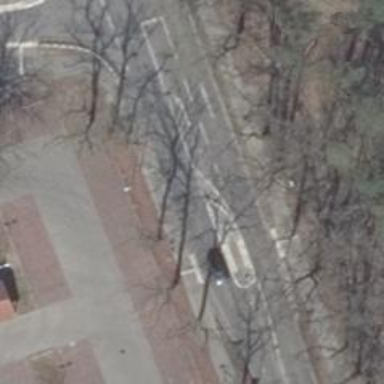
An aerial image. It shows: Tertiary road with asphalt surface. Separate sidewalks on both sides of the road.